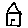
Label: house